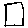
Label: square